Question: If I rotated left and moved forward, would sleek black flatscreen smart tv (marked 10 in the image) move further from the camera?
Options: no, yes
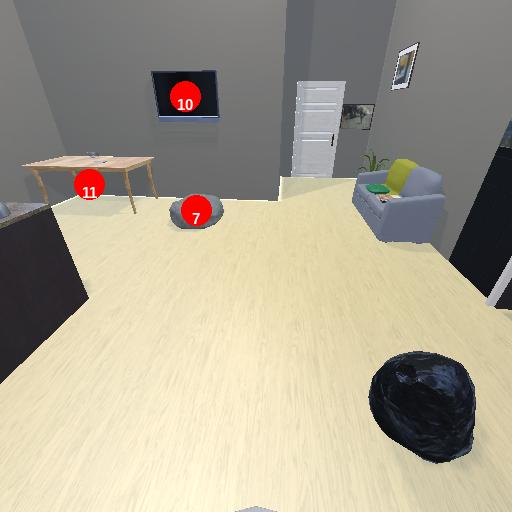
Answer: no